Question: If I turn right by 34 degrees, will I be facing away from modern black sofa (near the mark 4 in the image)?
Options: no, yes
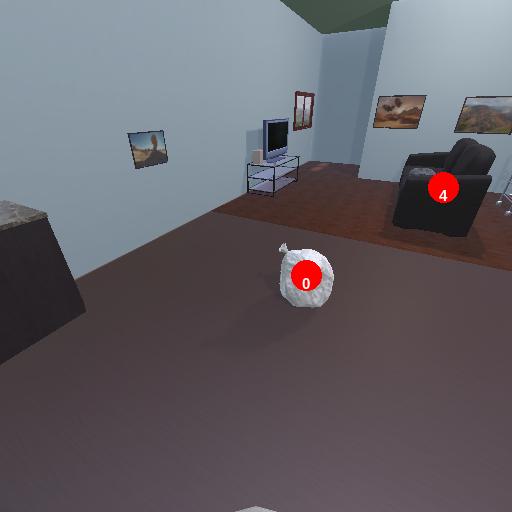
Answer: no